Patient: sex F, age 53
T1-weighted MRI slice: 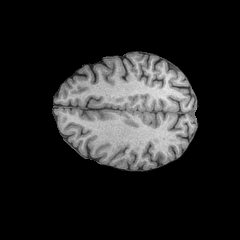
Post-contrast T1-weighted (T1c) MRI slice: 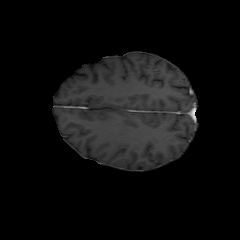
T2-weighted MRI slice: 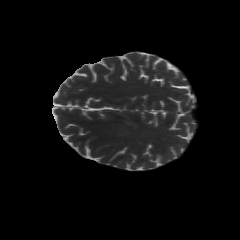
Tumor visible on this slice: no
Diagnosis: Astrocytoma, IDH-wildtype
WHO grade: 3